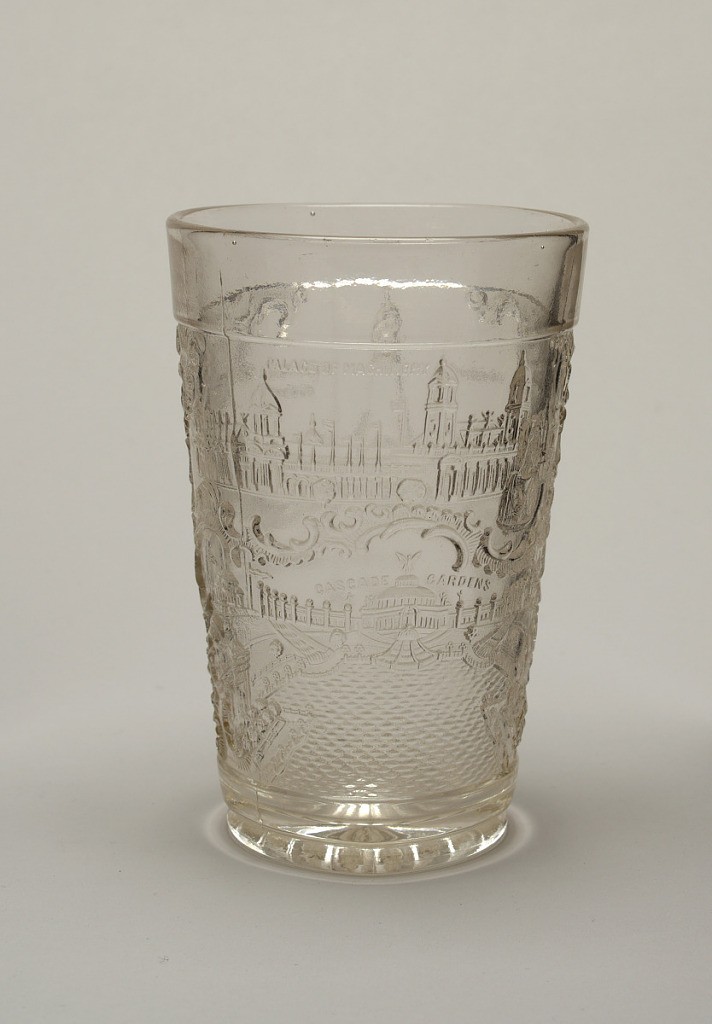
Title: Drinking glass
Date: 1904
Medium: Glass
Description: Clear tapering cylindrical form with pressed decoration of rocail scrollwork surrounding four scenes from the 1904  Louisiana Purchase Exposition: the Palace of Machinery, the Cascade Gardens, the Louisiana Purchase Monument and St. Louis Union Station.  Radiating star on underside of base.